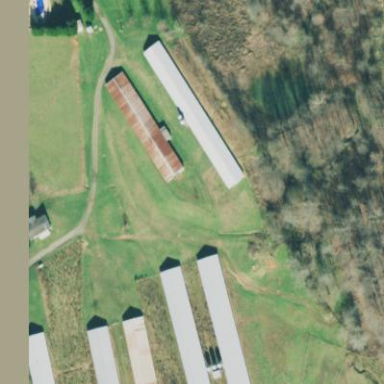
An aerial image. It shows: Poultry house.